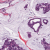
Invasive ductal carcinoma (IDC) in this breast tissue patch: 1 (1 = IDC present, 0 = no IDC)